Question: I have a rather difficult issue I'm stuck on I would appreciate some insight to if this is even possible with CSS. I have 6 divs, 1-3 need to be in a left column, and 4-6 in a right column. When you click any of the divs, they hide using jquery hide(). The part I am finding difficult is when you remove one div, I need them to reorder in a specific way. Please see attached image for the order / reorder proses im going for. see my fiddle for my progress, thanks a bunch for the help.
<URL>
'''
<div id="container">
<div class="child">1</div>
<div class="child">2</div>
<div class="child">3</div>
<div class="child">4</div>
<div class="child">5</div>
<div class="child">6</div>
</div>
'''

So you can see that if any 1-3 div is removed, the divs in 4-6 need to b moved from left column to the last spot in the first column.
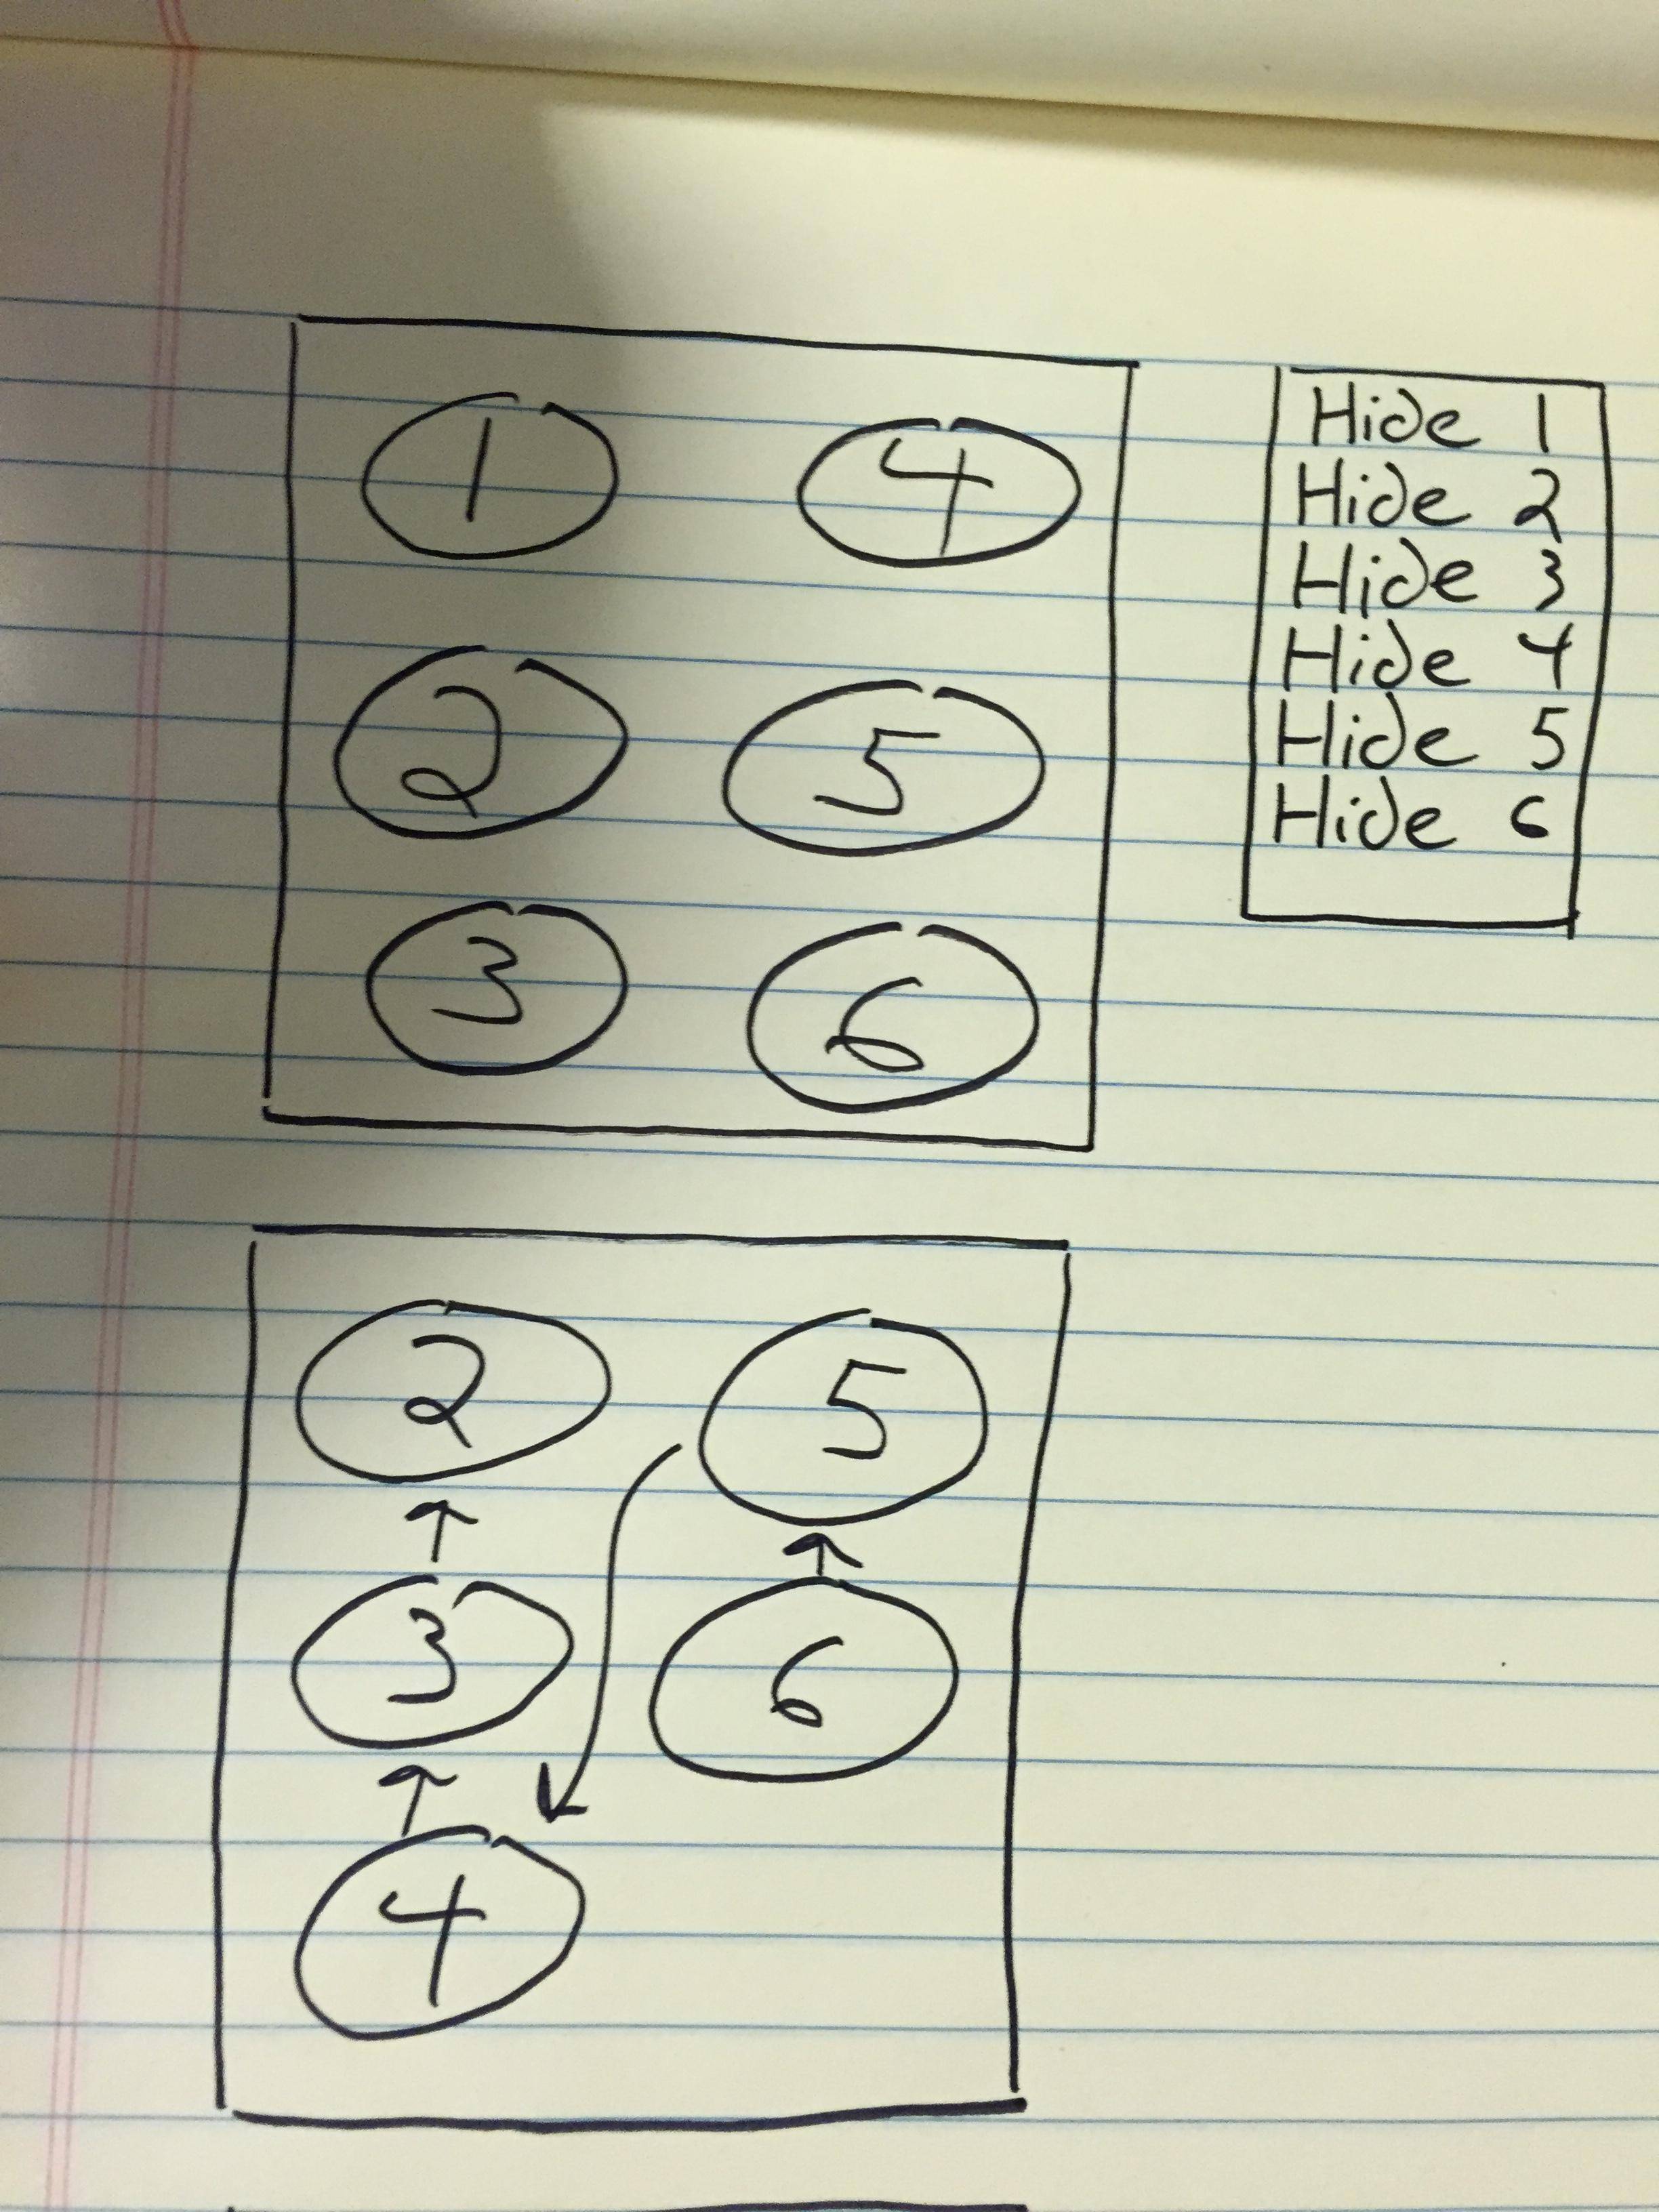
Answer: You can use 'flex-flow: column wrap':
'''
$(".item").each(function() {
$(this).on("click", function() {
$(this).hide()
});
});
$("button").each(function(index) {
$(this).on("click", function() {
$('#' + (index + 1)).toggle();
});
});
'''
'''
.container {
display: -webkit-flex;
display: flex;
-webkit-flex-flow: column wrap;
flex-flow: column wrap;
width: 100px;
height: 150px;
}
.item {
width: 50px;
height: 50px;
border: 1px;
line-height: 50px;
text-align: center;
}
.r { background-color: #bf616a; }
.o { background-color: #d08770; }
.y { background-color: #ebcb8b; }
.g { background-color: #a3be8c; }
.b { background-color: #96b5b4; }
.v { background-color: #8fa1b3; }
.layout {
display: -webkit-flex;
display: flex;
width: 400px;
-webkit-justify-content: space-around;
justify-content: space-around;
}
'''
'''
<script src="https://ajax.googleapis.com/ajax/libs/jquery/2.1.1/jquery.min.js"></script>
<div class="layout">
<div class="container">
<div id='1' class="item r">1</div>
<div id='2' class="item o">2</div>
<div id='3' class="item y">3</div>
<div id='4' class="item g">4</div>
<div id='5' class="item b">5</div>
<div id='6' class="item v">6</div>
</div>
<div>
Toggles:
<div>1
<button>toggle</button>
</div>
<div>2
<button>toggle</button>
</div>
<div>3
<button>toggle</button>
</div>
<div>4
<button>toggle</button>
</div>
<div>5
<button>toggle</button>
</div>
<div>6
<button>toggle</button>
</div>
</div>
</div>
'''